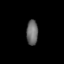
Tissue: lung
Cell type: Endothelial cells
Senescence score: 0.5658
Nuclear area (px): 282
Mean DAPI intensity: 107.567